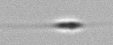
Label: Cylindrotheca_morphotype1